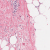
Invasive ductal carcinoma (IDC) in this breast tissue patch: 0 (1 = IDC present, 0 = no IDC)